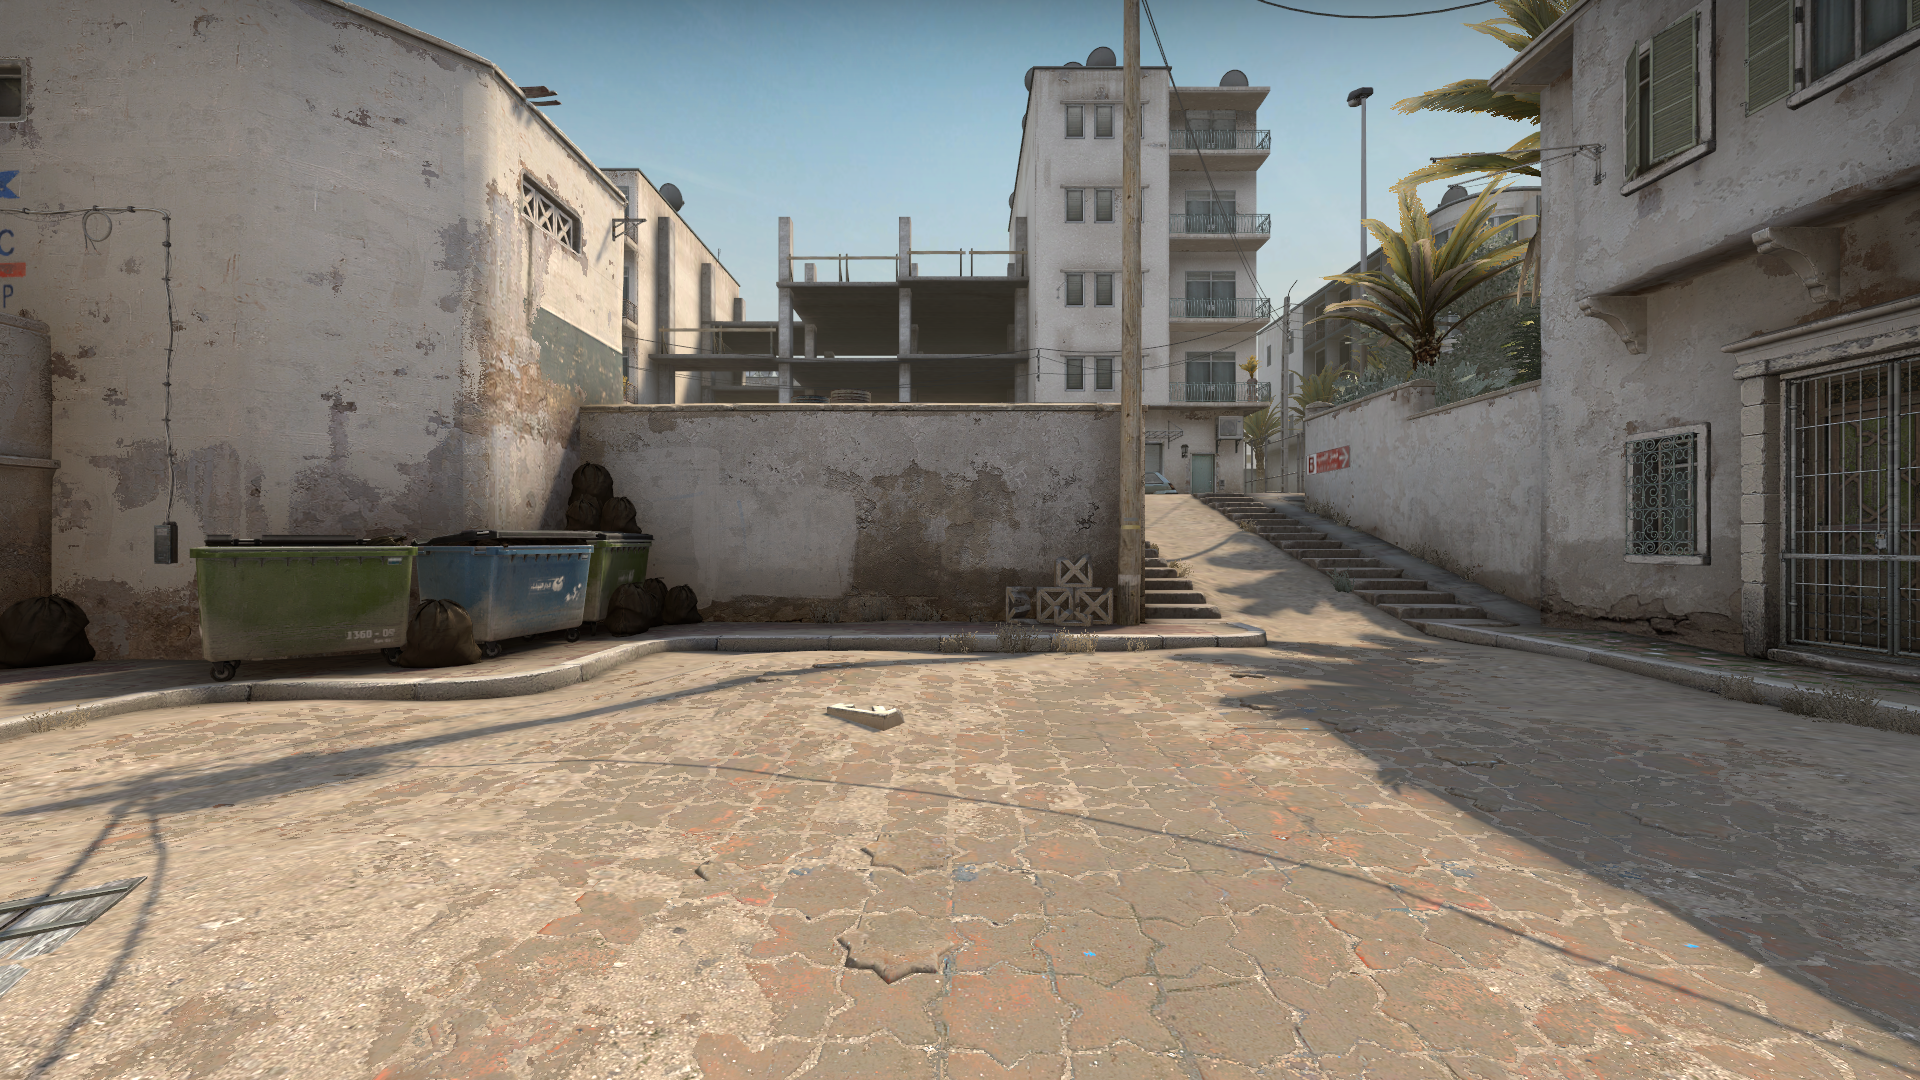
Map: de_dust2